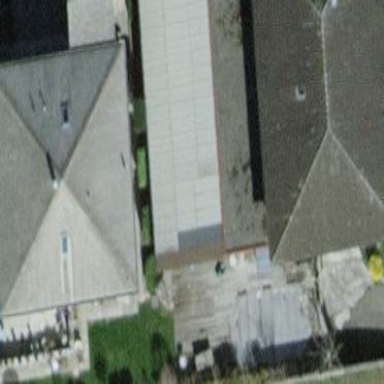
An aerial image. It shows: Industrial building.